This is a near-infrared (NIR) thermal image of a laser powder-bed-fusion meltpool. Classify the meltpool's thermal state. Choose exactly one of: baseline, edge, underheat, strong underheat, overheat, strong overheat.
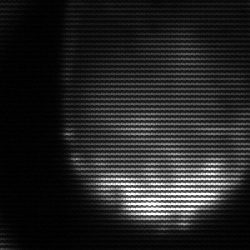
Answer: edge